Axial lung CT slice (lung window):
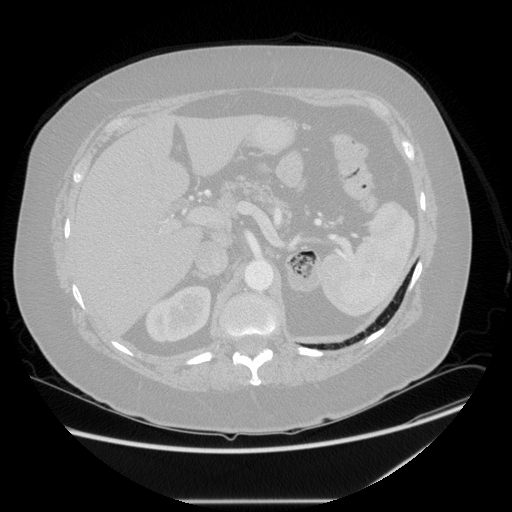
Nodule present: no